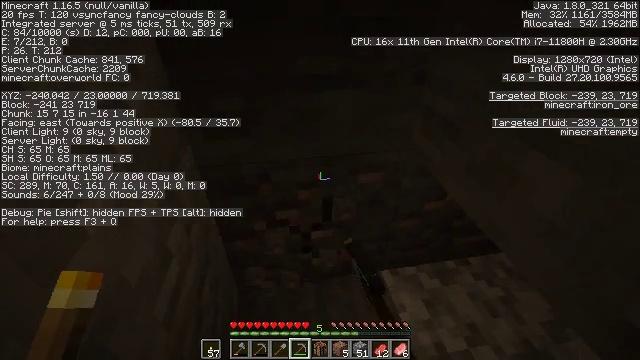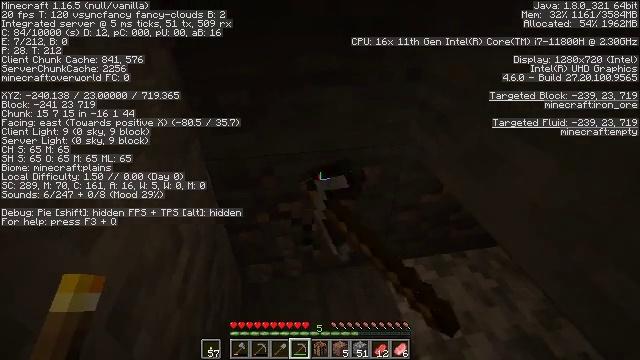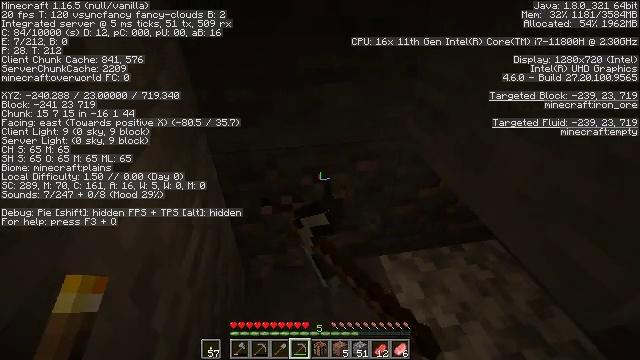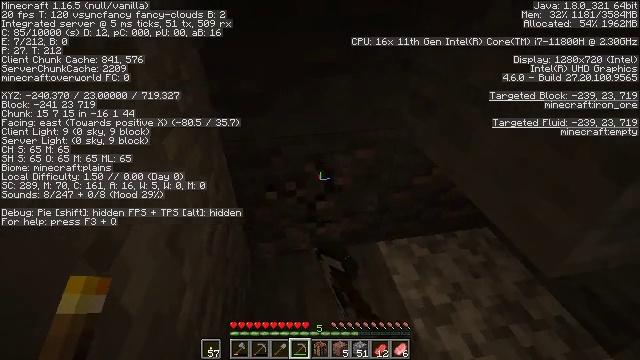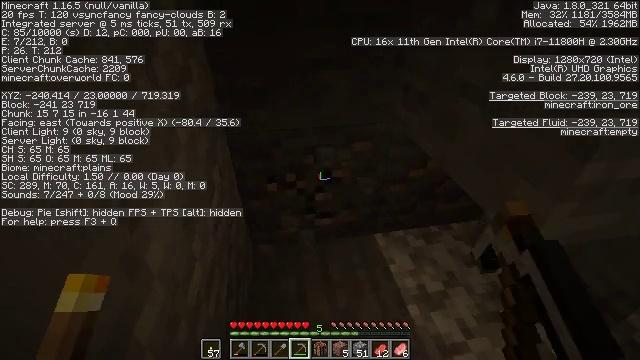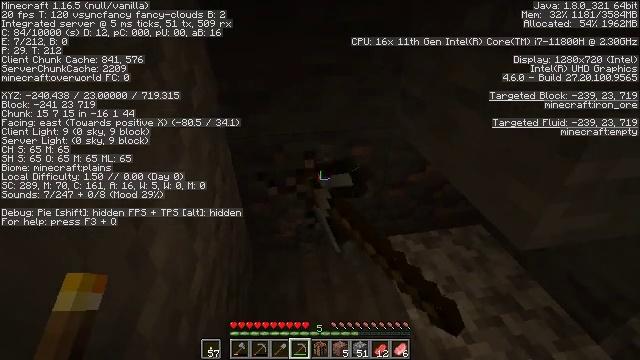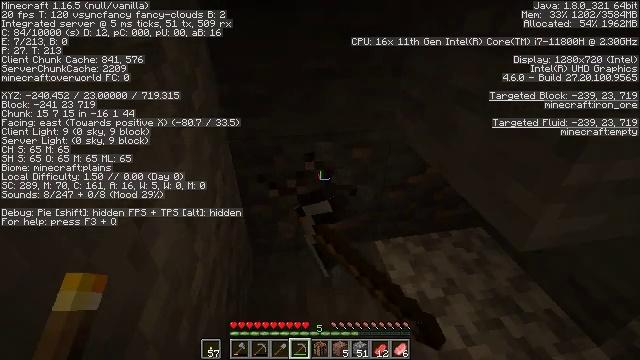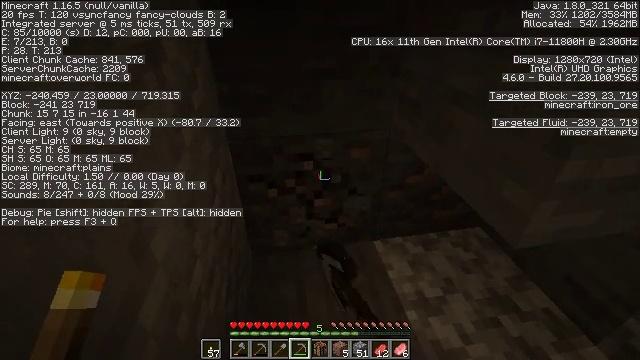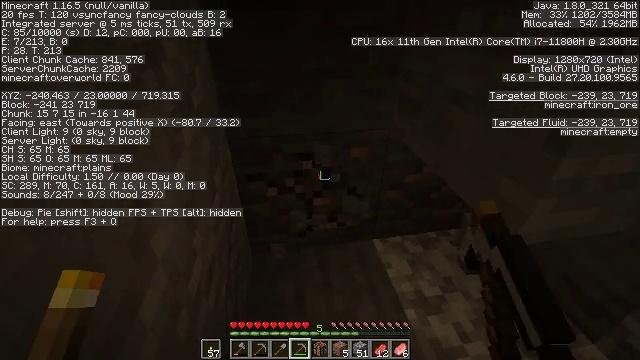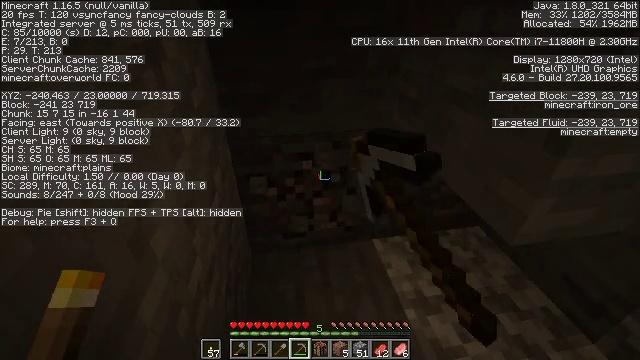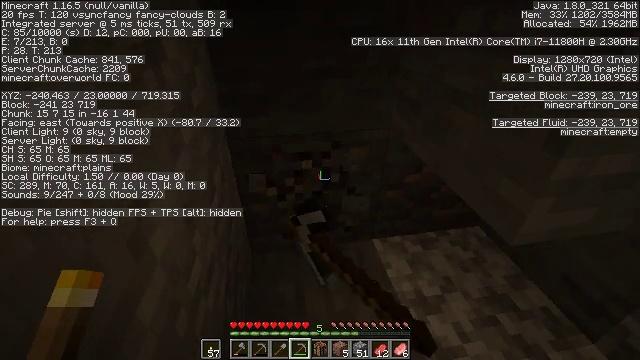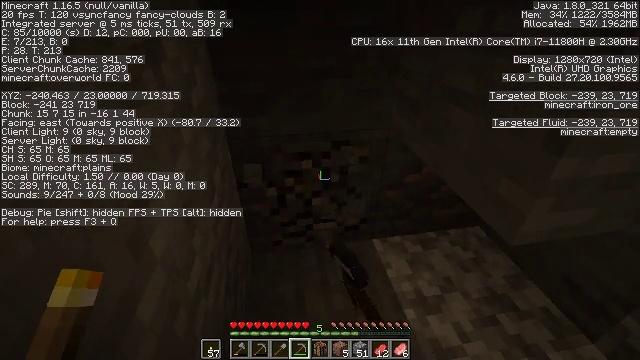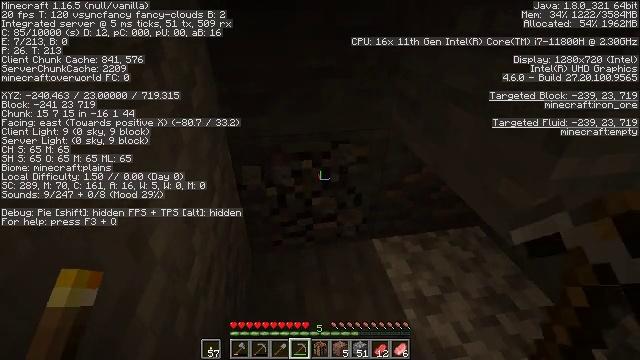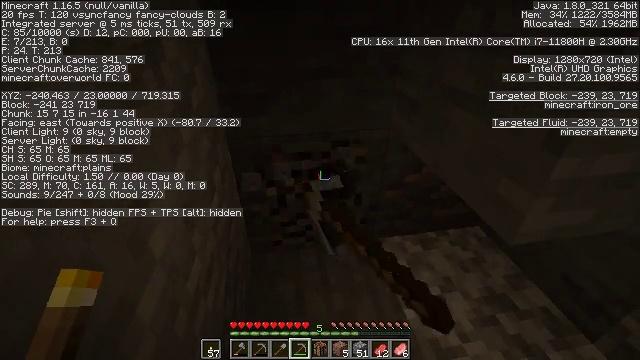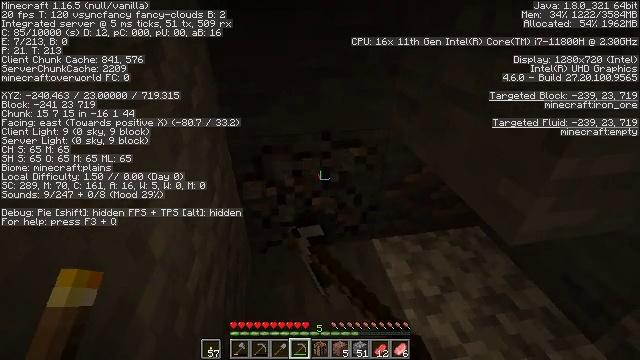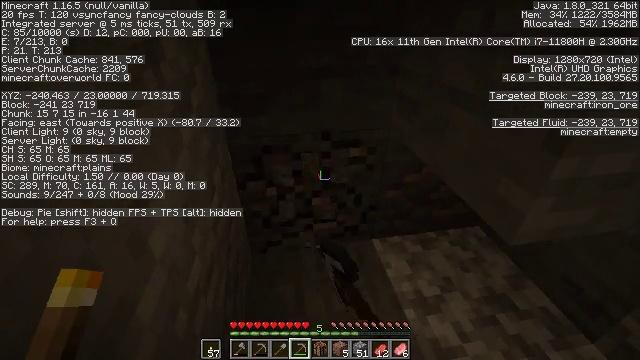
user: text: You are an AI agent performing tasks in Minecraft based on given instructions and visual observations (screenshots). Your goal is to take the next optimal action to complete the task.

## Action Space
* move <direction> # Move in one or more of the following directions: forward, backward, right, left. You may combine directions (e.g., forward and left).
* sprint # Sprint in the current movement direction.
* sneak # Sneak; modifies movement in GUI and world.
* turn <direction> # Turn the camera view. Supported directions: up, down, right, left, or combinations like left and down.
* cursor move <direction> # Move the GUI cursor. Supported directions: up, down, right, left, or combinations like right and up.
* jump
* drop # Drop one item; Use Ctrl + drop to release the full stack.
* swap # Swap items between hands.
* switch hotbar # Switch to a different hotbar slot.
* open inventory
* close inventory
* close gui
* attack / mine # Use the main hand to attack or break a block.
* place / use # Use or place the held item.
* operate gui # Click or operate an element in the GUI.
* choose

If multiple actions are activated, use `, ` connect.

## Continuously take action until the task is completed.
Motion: motion action
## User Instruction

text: Mine the iron ore underground.
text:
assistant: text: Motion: move back, attack / mine
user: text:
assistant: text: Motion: move back, attack / mine
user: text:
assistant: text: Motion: attack / mine
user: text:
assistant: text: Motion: attack / mine
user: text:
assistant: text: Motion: turn up, attack / mine
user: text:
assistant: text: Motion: attack / mine
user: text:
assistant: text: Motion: attack / mine
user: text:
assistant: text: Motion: attack / mine
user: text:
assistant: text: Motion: attack / mine
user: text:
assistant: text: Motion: attack / mine
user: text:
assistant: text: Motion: attack / mine
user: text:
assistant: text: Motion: attack / mine
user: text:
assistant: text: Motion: attack / mine
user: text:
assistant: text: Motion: attack / mine
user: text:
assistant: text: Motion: attack / mine
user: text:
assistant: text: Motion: attack / mine
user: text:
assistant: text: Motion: attack / mine
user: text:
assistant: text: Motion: attack / mine
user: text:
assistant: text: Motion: turn right, attack / mine
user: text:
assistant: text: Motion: turn right, attack / mine
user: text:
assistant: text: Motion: turn right, attack / mine
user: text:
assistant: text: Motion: attack / mine
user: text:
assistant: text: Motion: attack / mine
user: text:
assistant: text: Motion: attack / mine
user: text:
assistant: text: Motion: turn left, attack / mine
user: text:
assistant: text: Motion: turn left, attack / mine
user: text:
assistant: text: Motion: turn left and down, attack / mine
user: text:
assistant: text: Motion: attack / mine
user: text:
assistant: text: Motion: attack / mine
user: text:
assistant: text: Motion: attack / mine